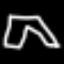
Label: pants